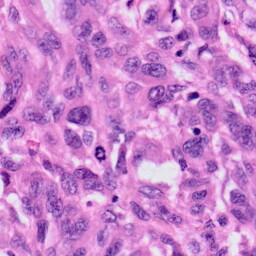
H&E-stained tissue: Skin